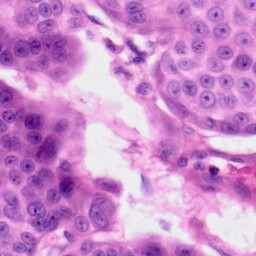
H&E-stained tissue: Skin